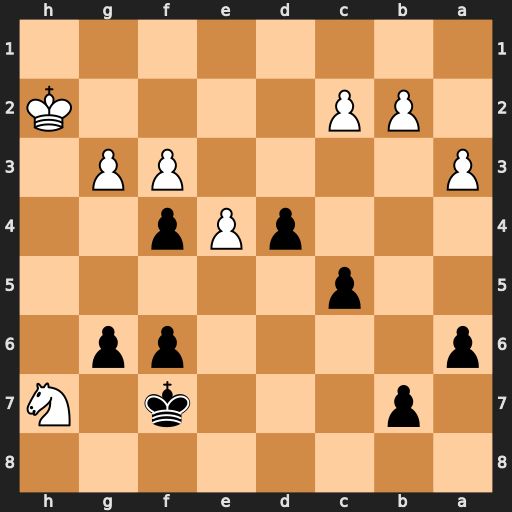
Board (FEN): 8/1p3k1N/p4pp1/2p5/3pPp2/P4PP1/1PP4K/8
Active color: b
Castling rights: -
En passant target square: -
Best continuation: c4 e5 d3 cxd3 cxd3